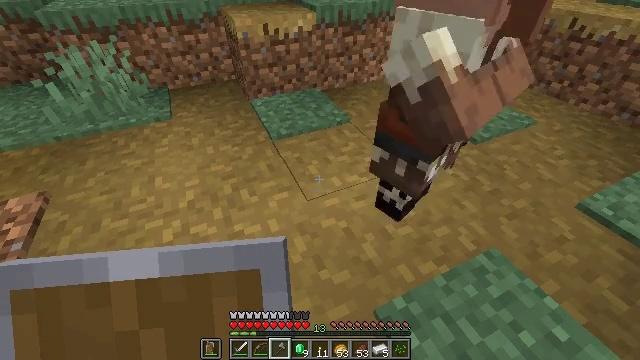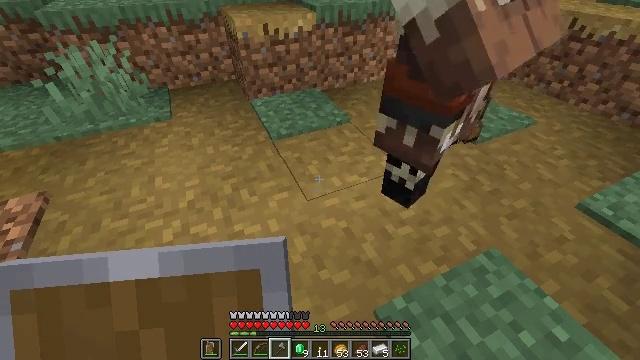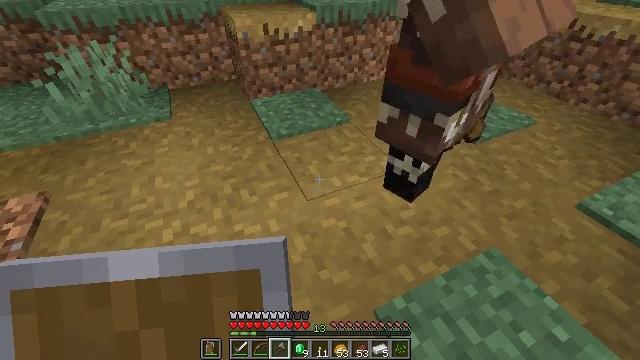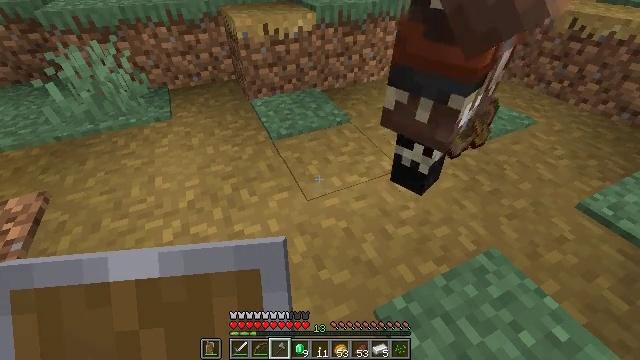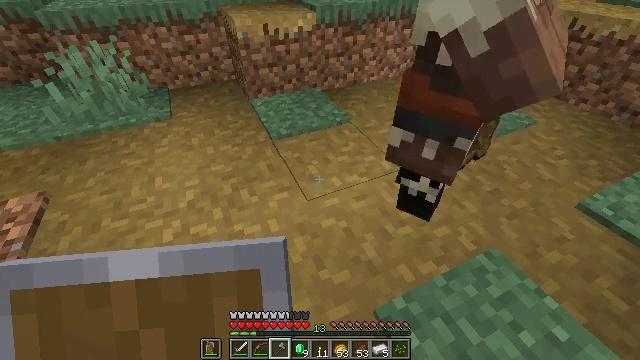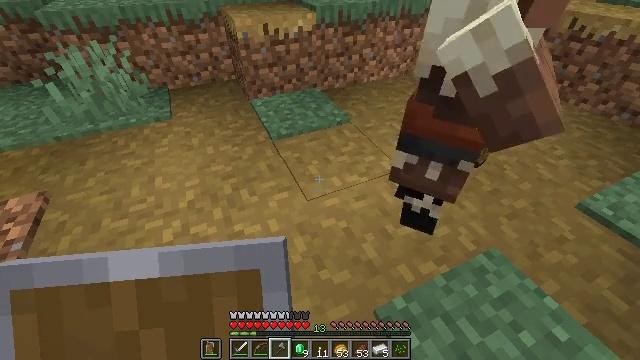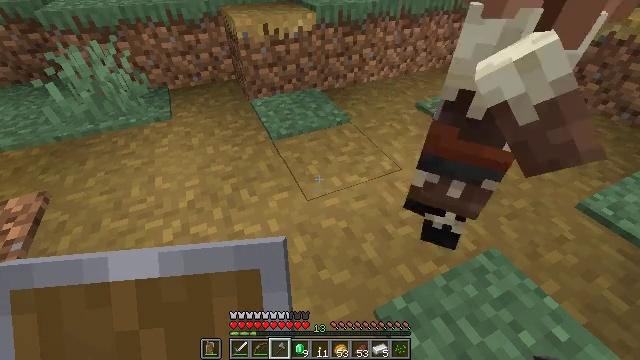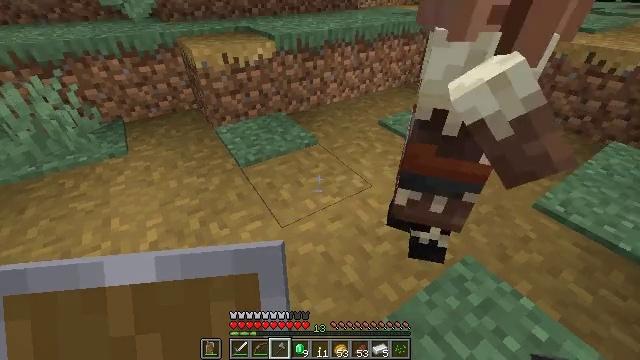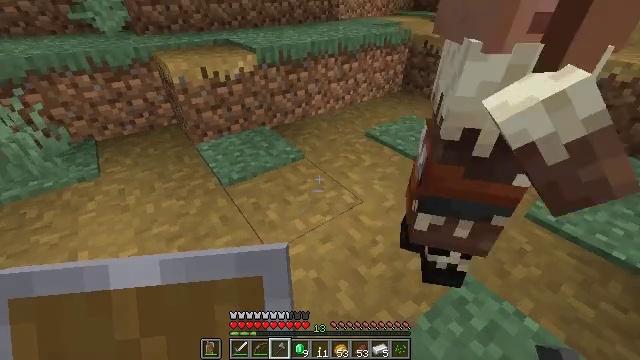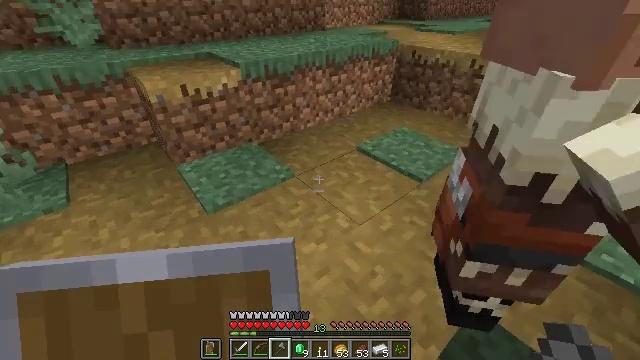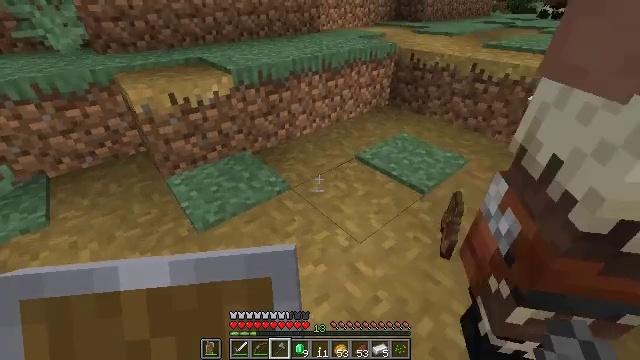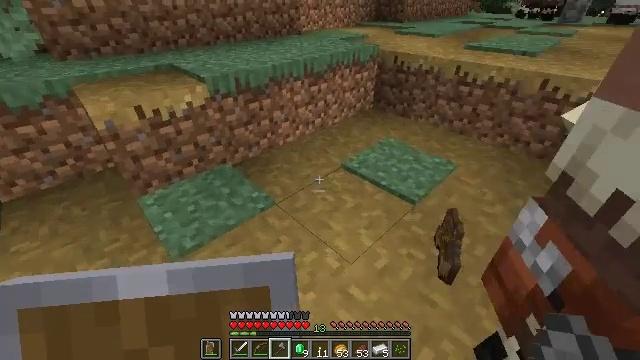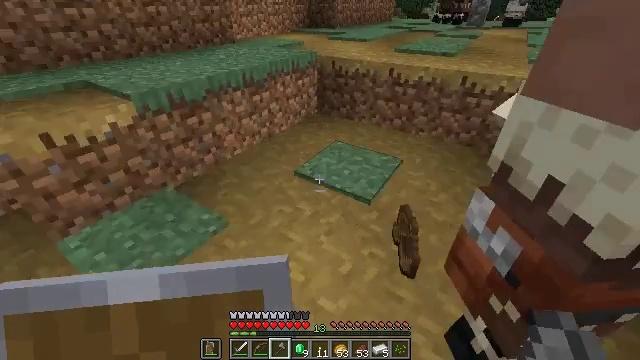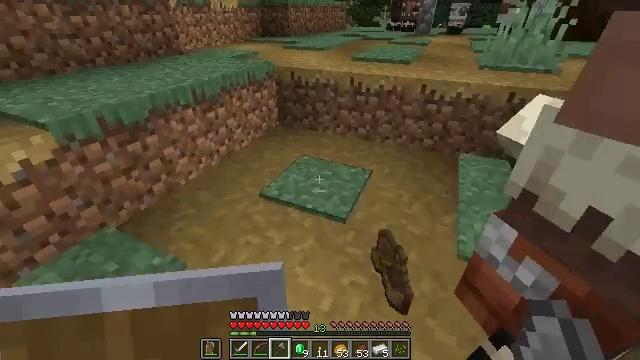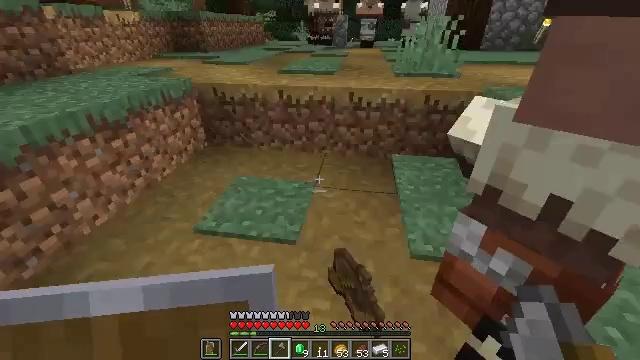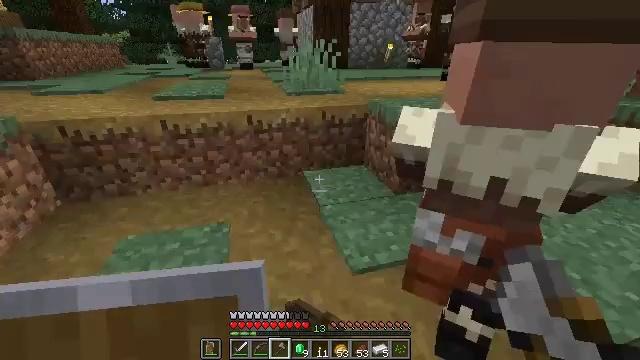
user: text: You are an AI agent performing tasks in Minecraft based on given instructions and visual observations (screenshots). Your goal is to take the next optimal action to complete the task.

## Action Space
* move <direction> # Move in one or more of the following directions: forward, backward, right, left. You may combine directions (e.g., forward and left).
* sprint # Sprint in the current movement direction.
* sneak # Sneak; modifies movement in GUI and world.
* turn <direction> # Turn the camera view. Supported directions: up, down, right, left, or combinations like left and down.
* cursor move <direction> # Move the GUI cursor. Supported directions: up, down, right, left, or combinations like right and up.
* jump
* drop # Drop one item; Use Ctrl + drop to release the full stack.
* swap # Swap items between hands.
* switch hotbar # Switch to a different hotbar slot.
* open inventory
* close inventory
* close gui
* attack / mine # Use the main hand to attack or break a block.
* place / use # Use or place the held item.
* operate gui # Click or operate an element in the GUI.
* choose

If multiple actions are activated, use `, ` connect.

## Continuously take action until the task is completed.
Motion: motion action
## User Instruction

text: Break down the cobblestone wall to collect it.
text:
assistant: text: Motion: no_op
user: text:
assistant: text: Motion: no_op
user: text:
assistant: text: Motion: no_op
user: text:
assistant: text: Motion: no_op
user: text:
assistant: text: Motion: no_op
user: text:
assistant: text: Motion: no_op
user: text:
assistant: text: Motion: move forward, turn right and up
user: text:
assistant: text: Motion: move forward, turn right and up
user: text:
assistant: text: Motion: move forward, turn right and up
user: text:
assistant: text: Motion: move forward
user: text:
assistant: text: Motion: move forward, turn right
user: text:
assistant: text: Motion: move forward, turn right and up
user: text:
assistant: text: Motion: move forward, turn right and up
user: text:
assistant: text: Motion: move forward and move left, turn right and up
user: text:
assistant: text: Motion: move forward and move left, turn right and up
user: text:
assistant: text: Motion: move forward and move left, turn right and up
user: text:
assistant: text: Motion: move forward and move left, turn right
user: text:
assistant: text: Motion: move forward
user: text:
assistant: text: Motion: move forward, turn right
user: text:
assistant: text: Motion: move forward and move left, turn up
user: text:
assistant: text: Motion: move forward and move left, turn left and up
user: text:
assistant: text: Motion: move forward and move left, turn left and up
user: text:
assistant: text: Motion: move forward and move left, turn left
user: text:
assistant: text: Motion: move forward and move left, turn left
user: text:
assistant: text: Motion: move forward and move left, turn left
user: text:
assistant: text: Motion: move forward, turn left
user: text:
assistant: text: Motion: move forward
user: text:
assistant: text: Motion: move forward, jump
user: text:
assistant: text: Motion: move forward, jump
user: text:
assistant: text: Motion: move forward, turn right and down, jump